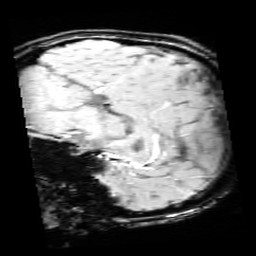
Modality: SWI
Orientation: sagittal
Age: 13
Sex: male
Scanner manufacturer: siemens
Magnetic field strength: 3 T
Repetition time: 0.027 s
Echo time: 0.02 s